Aerial crown-view tile of a tropical tree (Barro Colorado Island, Panama), acquired 20250818:
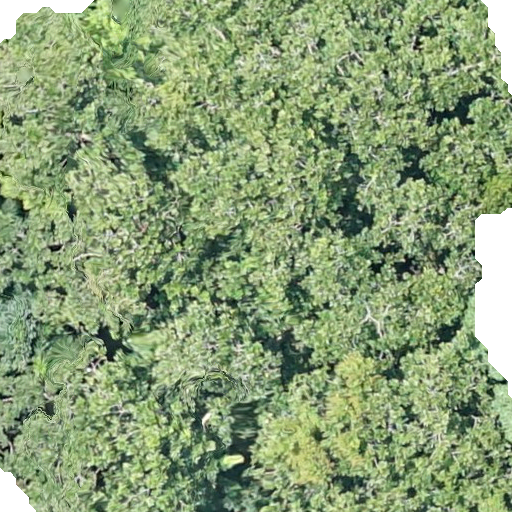
Species: Anacardium excelsum
GBIF accepted scientific name: Anacardium excelsum
Crown area: 440.292 m²